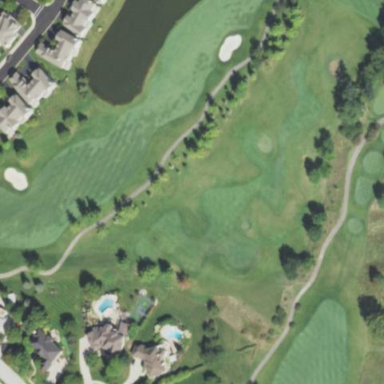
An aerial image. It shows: Well-maintained grass fairway for playing golf.